Question: I am using <URL> and added referene to my windows store app and trying to create a database as shown below:
'''
C:\Sqlite3>Sqlite3 mydata.db
'''
Next trying to a create table from my codebehind as shown:
'''
Try
Dim dbpath = Path.Combine(Windows.Storage.ApplicationData.Current.LocalFolder.Path, "mydata.db")
Using db = New SQLite.SQLiteConnection(dbpath)
' Create the tables if they don't exist
db.CreateTable(Of person)()
db.Commit()
db.Dispose()
db.Close()
End Using
Dim line = New MessageDialog("Table Created")
Await line.ShowAsync()
Catch
End Try
'''
Now it dosen't create any table and get's an exception as shown below

Can anyone say me where am I going wrong?
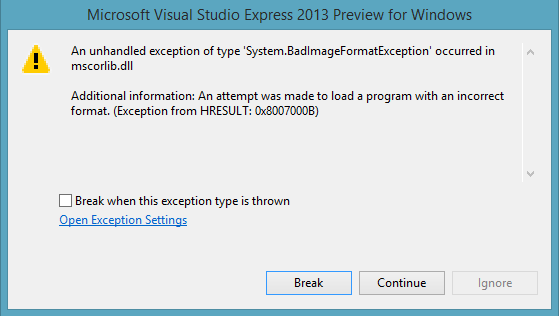
Answer: From: <URL>
> SqlLite contains unmanaged code, you can't run it on a 64-bit
operating system unless you deploy the 64-bit version. Quick fix:
Project + Properties, Build tab, Platform Target = x86.